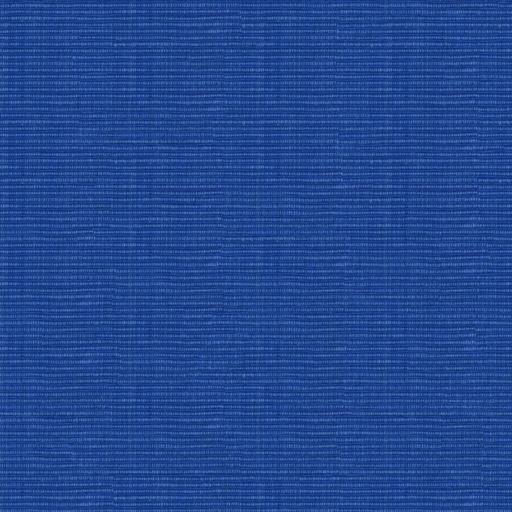
Tags: blue fabric